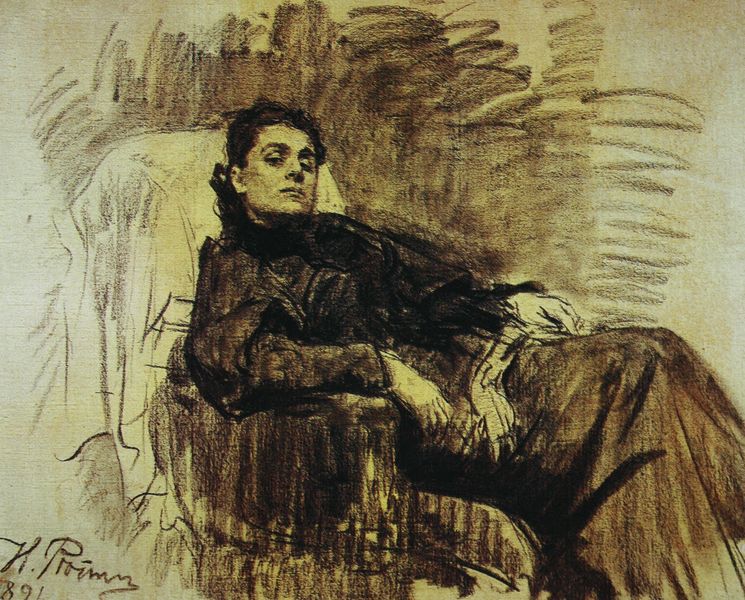
Titel: Bildnis Eleonora Duse
Künstler: Ilja Repin
Standort: St. Petersburg
Institution: Russisches Museum
Schlagwörter: dunkel, hand, kopf, schatten, schlaf, weiß, gelb, ocker, sitzen, braun, frau, frisur, haar, handschuh, handschuhe, hintergrund, jahrhundertwende, kleid, kreide, licht, mund, nase, ohr, schwarz, skizze, stirn, stuhl, zeichnung, blick, dame, schal, tuch, beige, rock, arme, augen, falten, gesicht, lang, mensch, bildnis, hals, hände, portrait, porträt, signatur, gewand, haare, sessel, sitzend, stoff, decke, augenbrauen, kinn, kontrast, beine, schnell, sofa, liegen, lehne, sitz, studie, russland, modern, graphik, schattierung, sepia, kissen, duktus, falte, ohrensessel, datum, bett, laken, couch, liegend, oberkörper, klimt, lider, striche, unterschrift, lehnstuhl, kohle, schraffur, schraffuren, schwarzweiß, lautrec, bleistift, entwurf, augenlider, kohlezeichnung, stift, fauteuil, müde, skeptisch, kranke, ausruhen, rötel, fin de siecle, bequem, jugendtil, handzeichnung, teichnung, ligen, schwarzhaarig, ligend, gelehnt, lid, purrmann, haaare, legere, liegne, übergeschlagen, strichführung, 19. jahrhundert, kol, müse, laziv, stohl, 1891, bleistiftgemälde